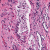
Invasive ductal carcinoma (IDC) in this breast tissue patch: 0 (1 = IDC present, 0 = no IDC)